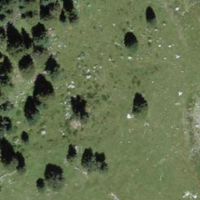
EUNIS habitat code: 23
Species observed at this site:
Dryas octopetala